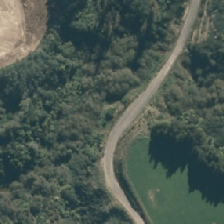
Land cover: deciduous_hardwood